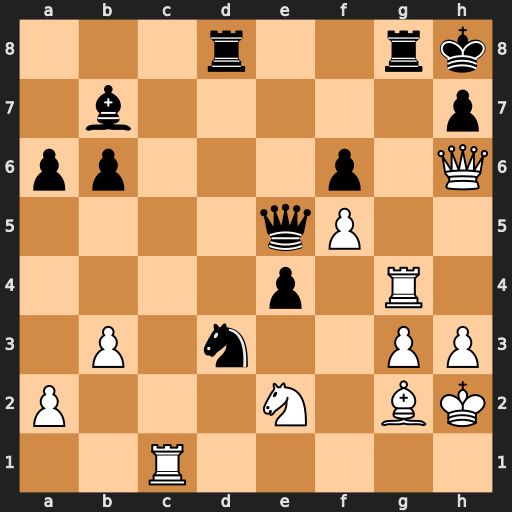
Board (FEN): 3r2rk/1b5p/pp3p1Q/4qP2/4p1R1/1P1n2PP/P3N1BK/2R5
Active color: w
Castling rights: -
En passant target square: -
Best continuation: Rc7 Qxc7 Qxf6+ Rg7 Rxg7